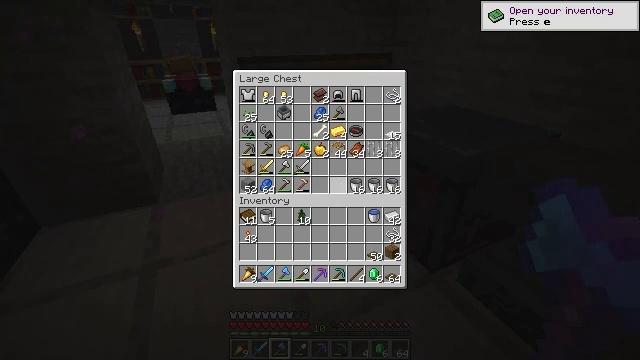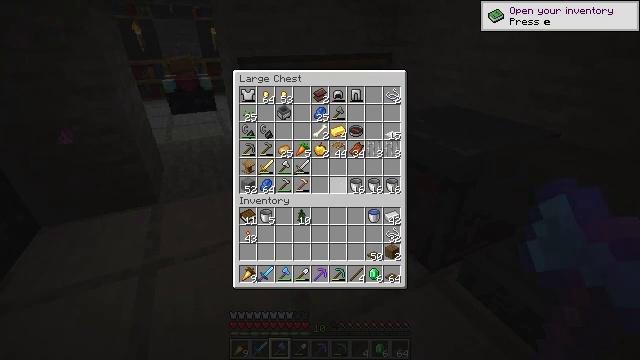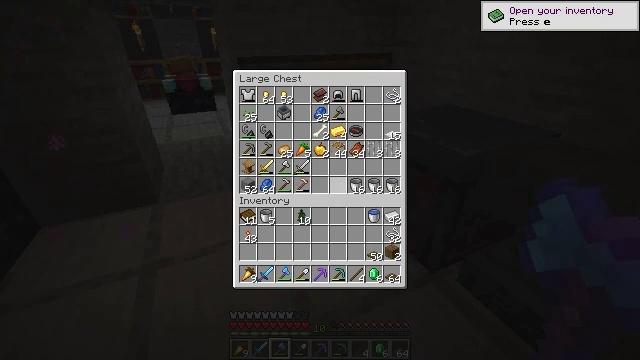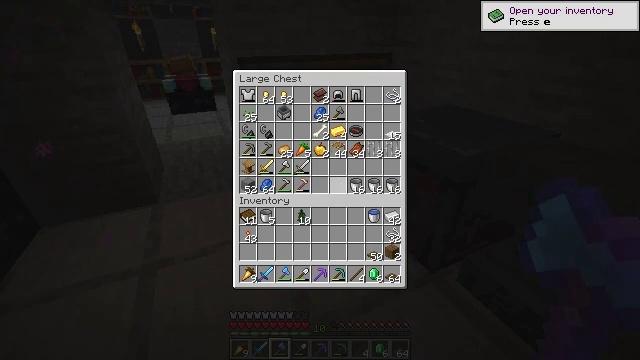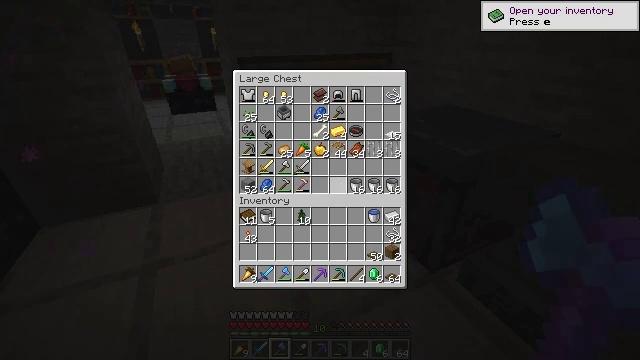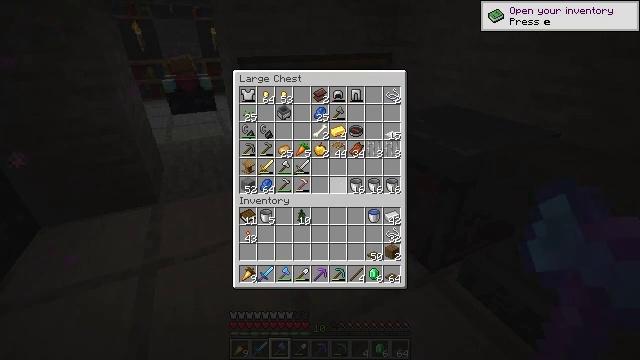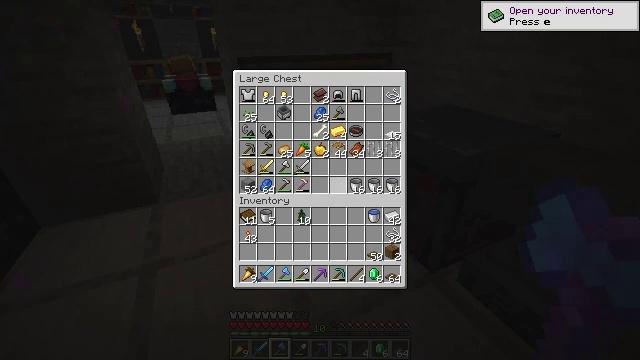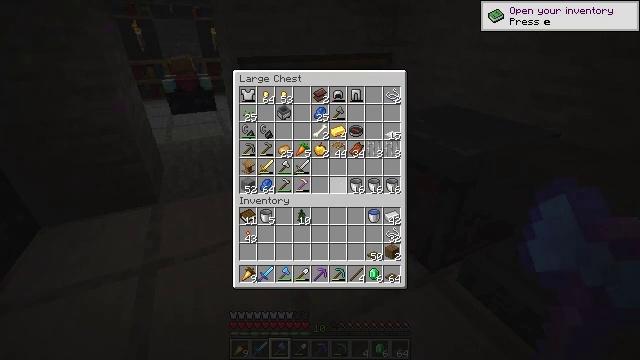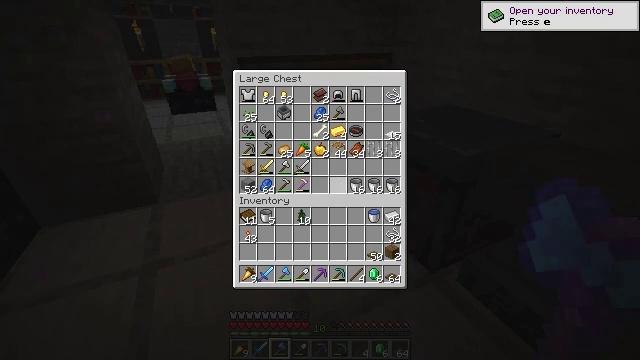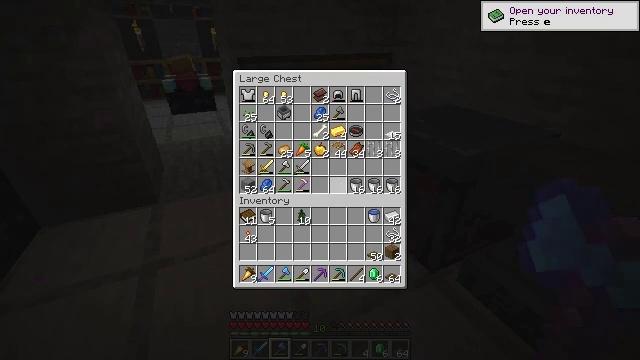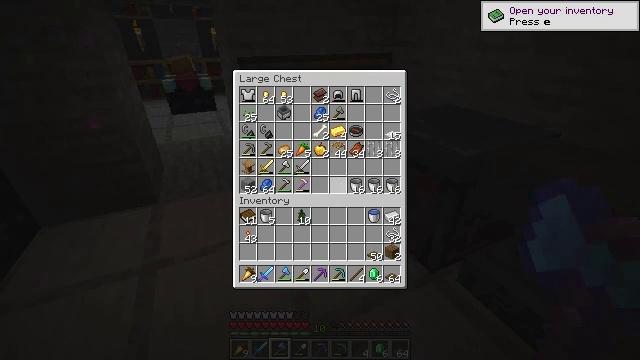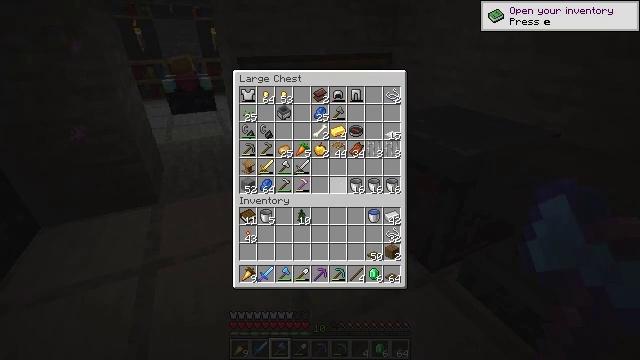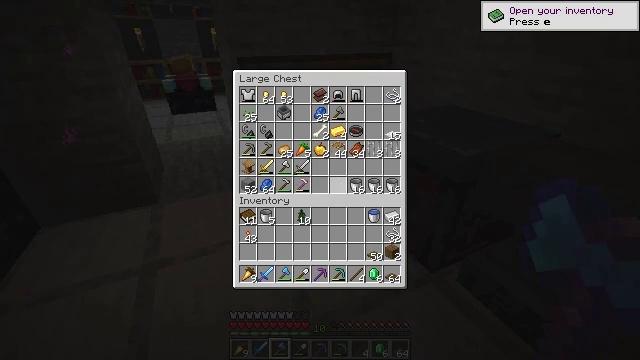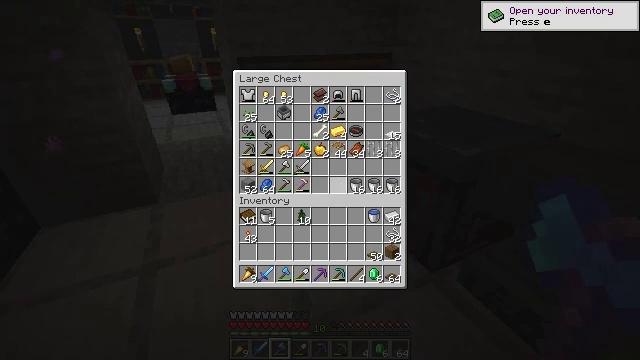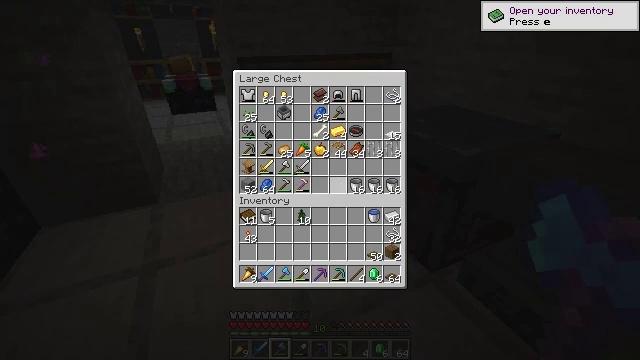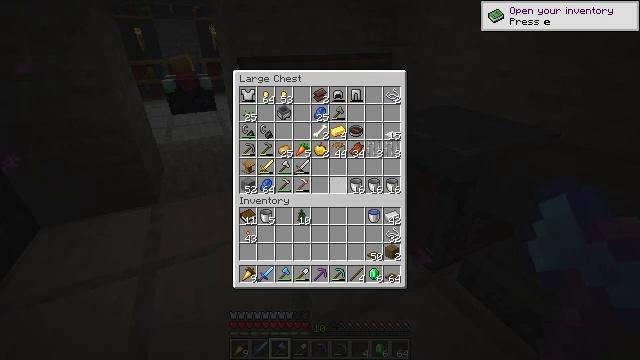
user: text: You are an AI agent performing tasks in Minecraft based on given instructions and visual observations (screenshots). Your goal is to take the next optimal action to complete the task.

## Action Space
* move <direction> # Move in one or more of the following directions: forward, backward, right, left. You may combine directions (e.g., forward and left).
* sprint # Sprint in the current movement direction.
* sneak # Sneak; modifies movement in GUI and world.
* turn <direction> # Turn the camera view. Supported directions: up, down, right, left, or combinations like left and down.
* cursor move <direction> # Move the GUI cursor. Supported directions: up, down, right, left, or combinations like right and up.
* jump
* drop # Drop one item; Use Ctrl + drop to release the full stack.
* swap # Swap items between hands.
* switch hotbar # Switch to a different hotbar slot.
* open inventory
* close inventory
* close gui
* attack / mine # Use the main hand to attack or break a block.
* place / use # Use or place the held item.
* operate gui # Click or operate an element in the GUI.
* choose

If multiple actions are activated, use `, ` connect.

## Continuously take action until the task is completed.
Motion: motion action
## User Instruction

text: Interact with the crafting table and craft a fishing rod.
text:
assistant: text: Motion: no_op
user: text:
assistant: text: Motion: no_op
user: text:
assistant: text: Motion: no_op
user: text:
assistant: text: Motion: no_op
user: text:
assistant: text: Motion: no_op
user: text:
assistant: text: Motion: no_op
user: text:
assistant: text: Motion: no_op
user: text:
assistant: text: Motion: no_op
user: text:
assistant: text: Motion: no_op
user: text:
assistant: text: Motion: no_op
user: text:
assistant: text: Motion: no_op
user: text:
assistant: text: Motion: no_op
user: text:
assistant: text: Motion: no_op
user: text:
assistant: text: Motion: no_op
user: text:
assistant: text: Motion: no_op
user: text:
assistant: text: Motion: no_op
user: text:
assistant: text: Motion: no_op
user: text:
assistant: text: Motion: no_op
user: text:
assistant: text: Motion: no_op
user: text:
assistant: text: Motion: no_op
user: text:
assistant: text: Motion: no_op
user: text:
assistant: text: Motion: no_op
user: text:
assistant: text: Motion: no_op
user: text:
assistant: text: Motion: no_op
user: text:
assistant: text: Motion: no_op
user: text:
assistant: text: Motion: no_op
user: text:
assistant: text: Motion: no_op
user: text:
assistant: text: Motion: no_op
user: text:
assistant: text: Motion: no_op
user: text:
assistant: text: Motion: no_op